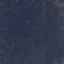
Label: HerbaceousVegetation